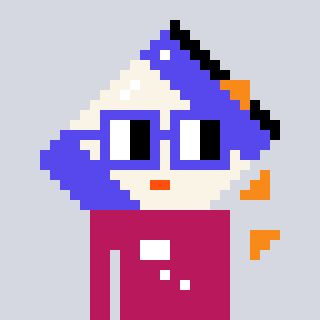
a pixel art character with square blue glasses, a chips-shaped head and a darkpink-colored body on a cool background